В данном задании объектом вашего исследования будет предметное стекло с лункой (рисунок 1). Обозначим толщину стекла $d$ и глубину лунки $H$.  Соберите установку, изображенную на рисунке 2. Для этого зажмите кнопку лазера канцелярским зажимом. Наклейте на выходной торец лазера малярный скотч. При помощи иглы проколите скотч для получения тонкого лазерного луча. Зажмите лазер в лапке штатива так, чтобы он светил под углом $30-60^\circ$ к поверхности стола. Положите на стол в месте падения лазера предметное стекло. Расположите лазер и стекло так, чтобы отраженный от стекла луч попадал на вертикально установленную линейку. Проводите измерения с одним из выданных вам стекол.
При отражении от предметного стекла на линейке различимы два зайчика. Обратите внимание, что если луч лазера попадает на неискривленную поверхность стекла, то при движении стекла вдоль стола зайчики на линейке неподвижны. Однако при попадании на искривленную поверхность, зайчики смещаются от исходного положения и расстояние между ними изменяется. Кратко объясните причину возникновения двух зайчиков на линейке. Приклейте малярным скотчем на поверхность стола линейку длиной $15~см$ в качестве направляющей для стекла с лункой. Разместите штатив с лазером так, чтобы при движении предметного стекла вдоль направляющей зайчик отраженного луча двигался по вертикали. Для этого лазерный луч во время движения стекла должен пройти через центр лунки.
Измерьте зависимость высоты $y$ зайчика лазерного луча на линейке, отраженного от верхней поверхности стекла, от координаты $z$ стекла на направляющей. Запишите расстояние $x$ между линейкой и местом падения луча на стол. Пусть $\alpha$ — угол между отраженным лучом и горизонтальной поверхностью стекла (см. рисунок 3), $\Delta \alpha$ — изменение этого угла при отражении от наклонной поверхности лунки.
Рассчитайте зависимость угла $\Delta \alpha$ от координаты $z$ стекла на направляющей.
По полученным данным рассчитайте глубину лунки $H$.
Измерьте толщину предметного стекла $d$ с точностью не меньшей $0.1~мм$. Оцените погрешность измерения.
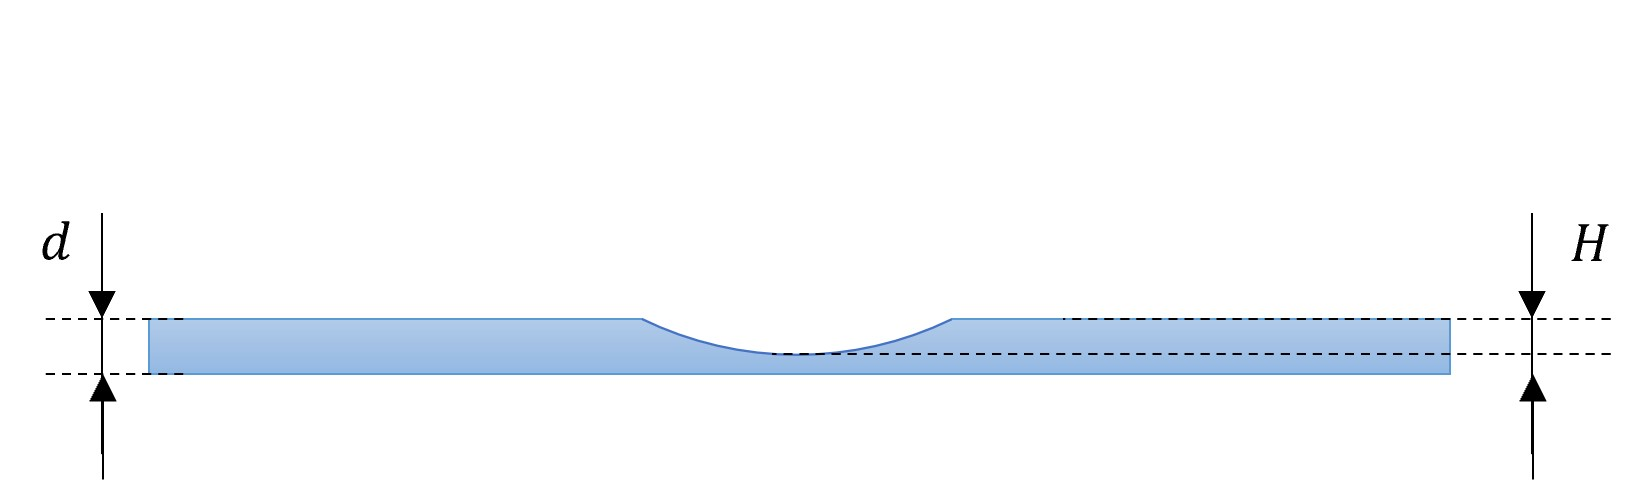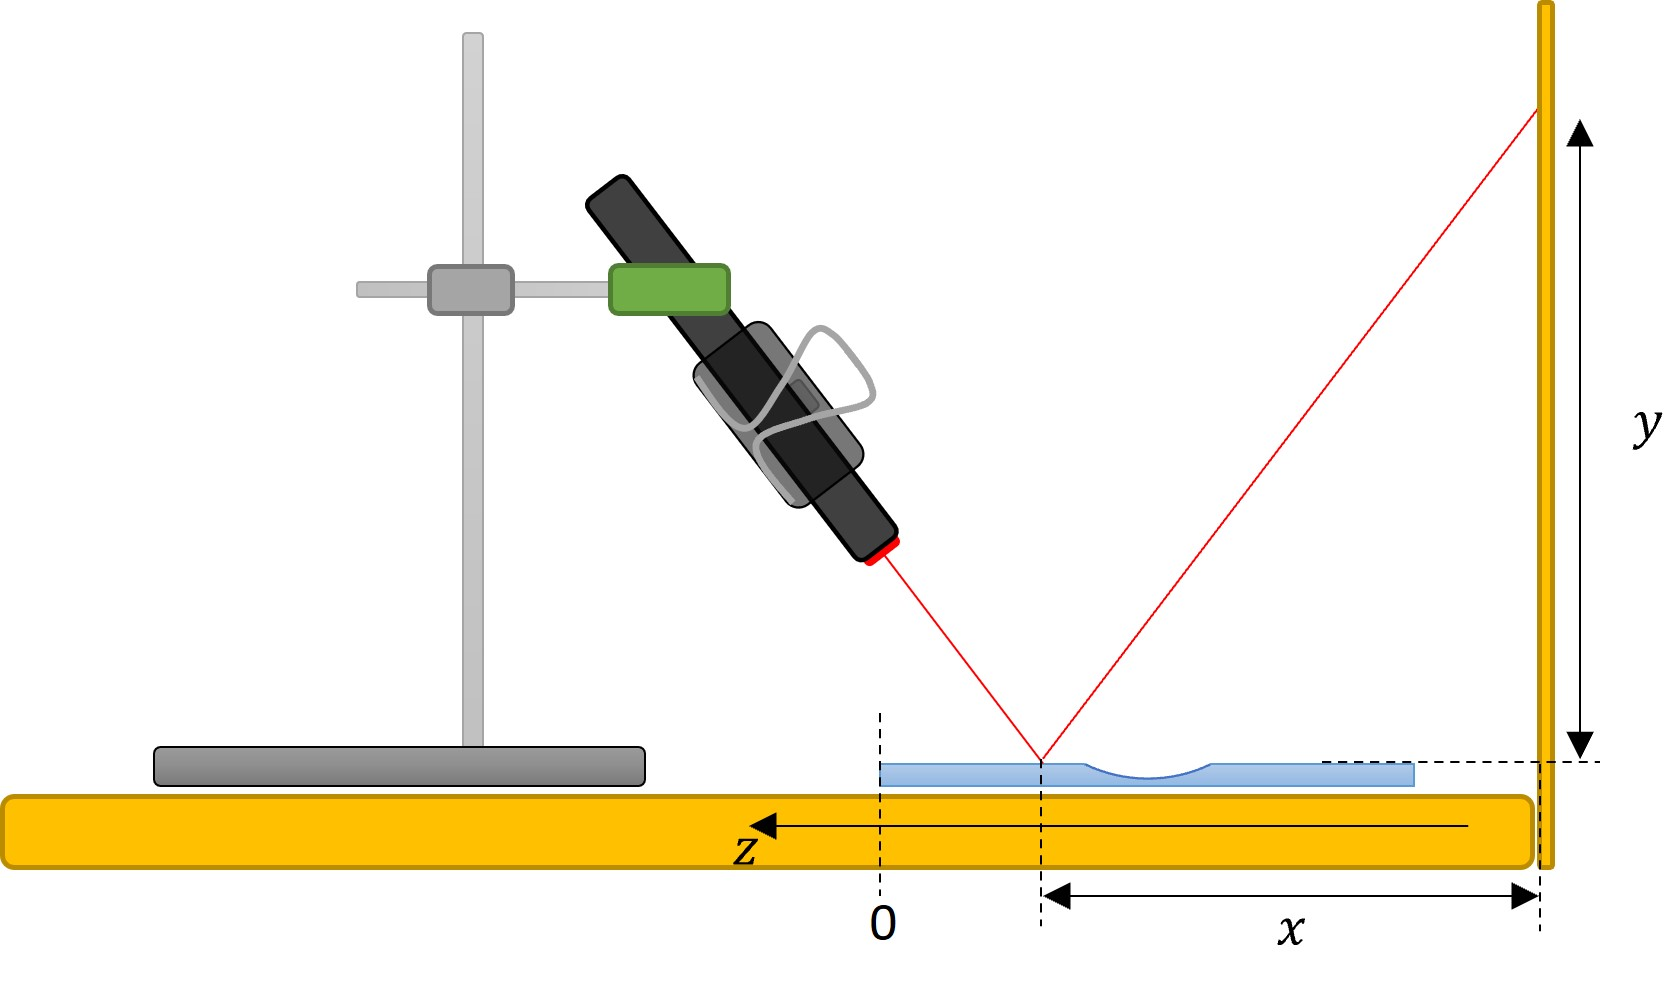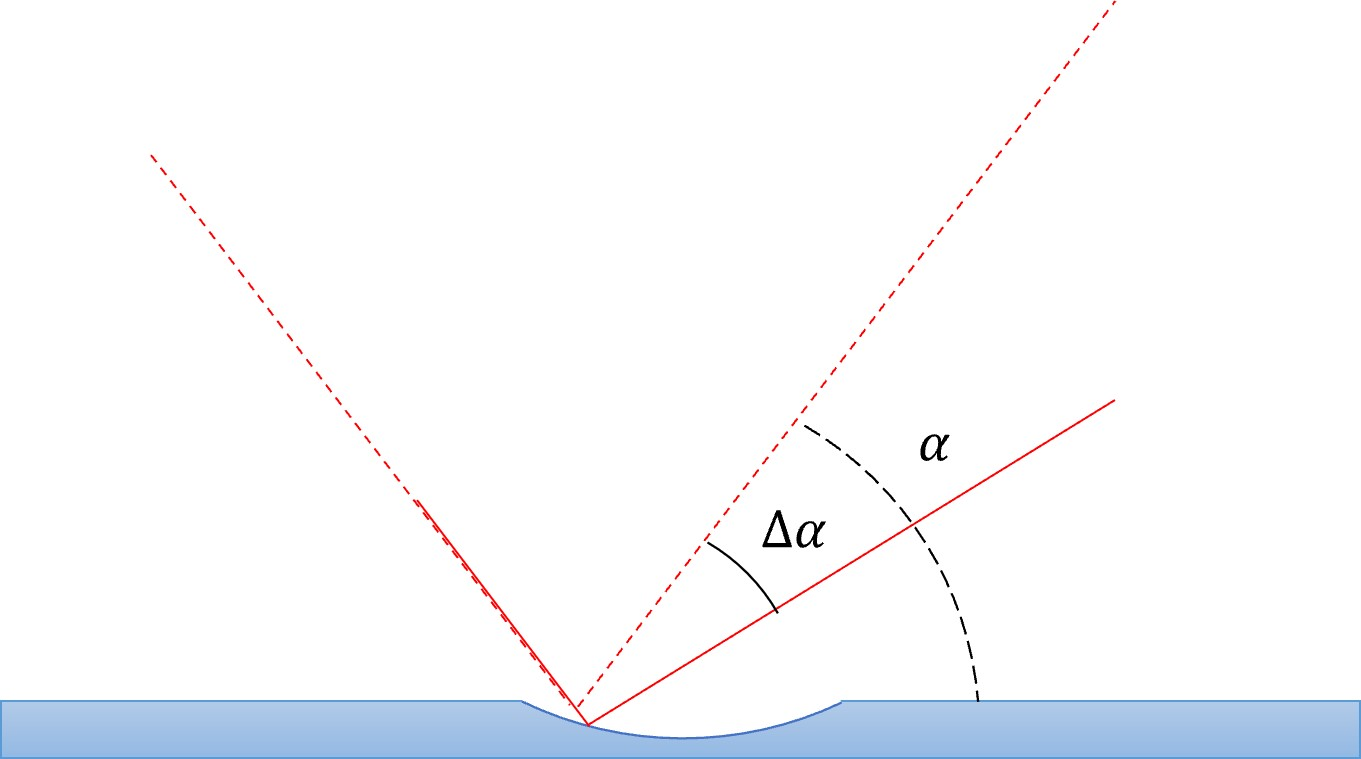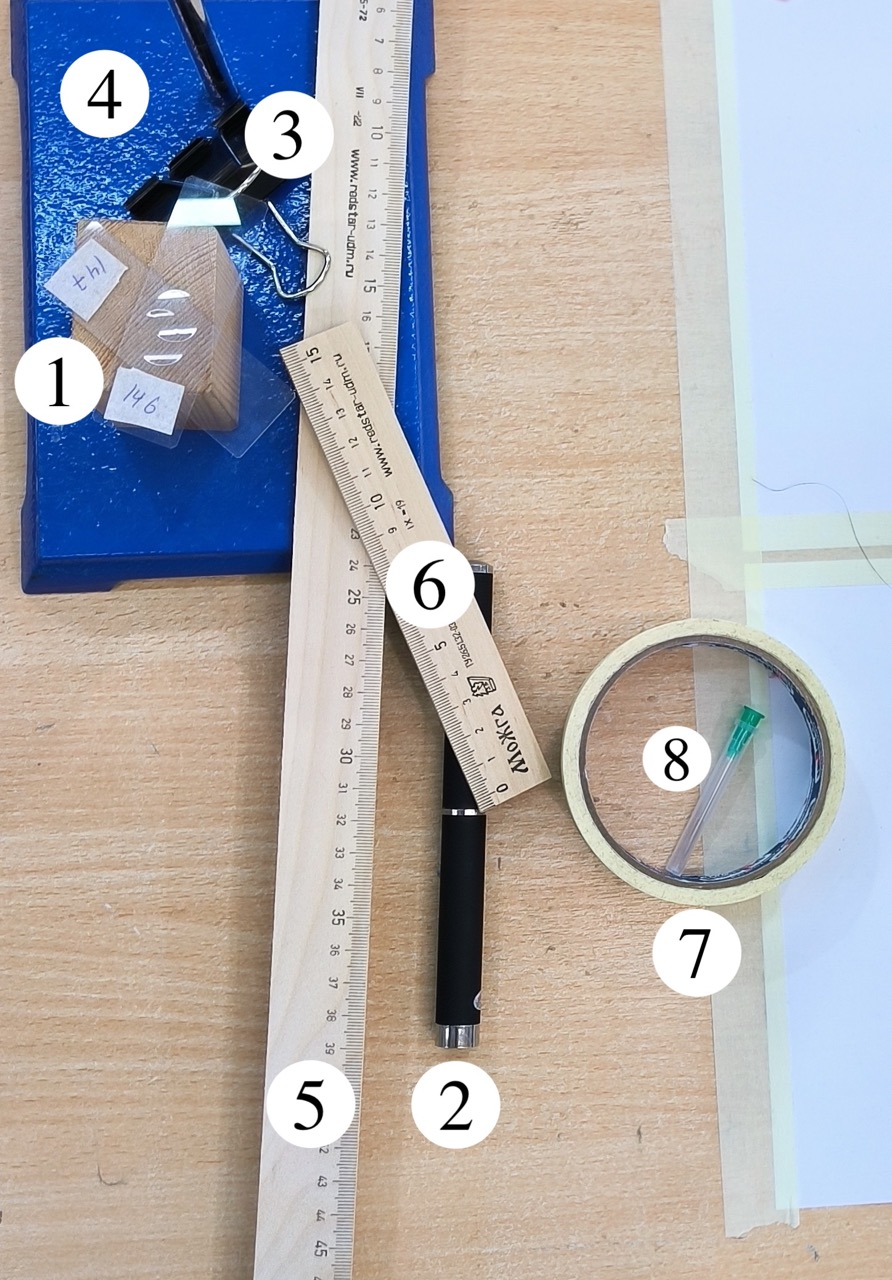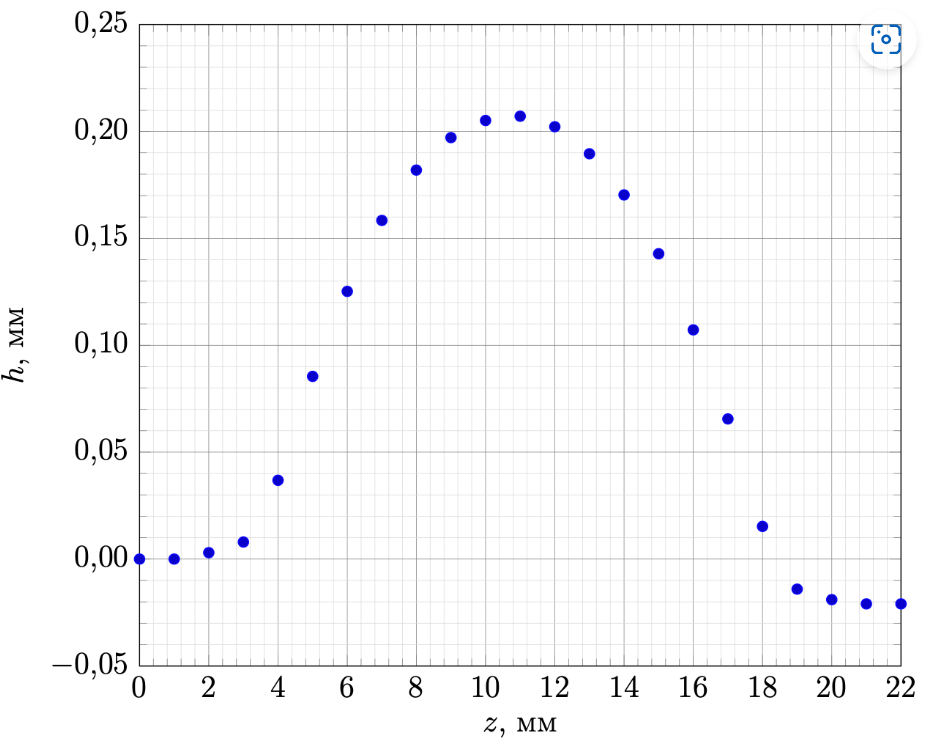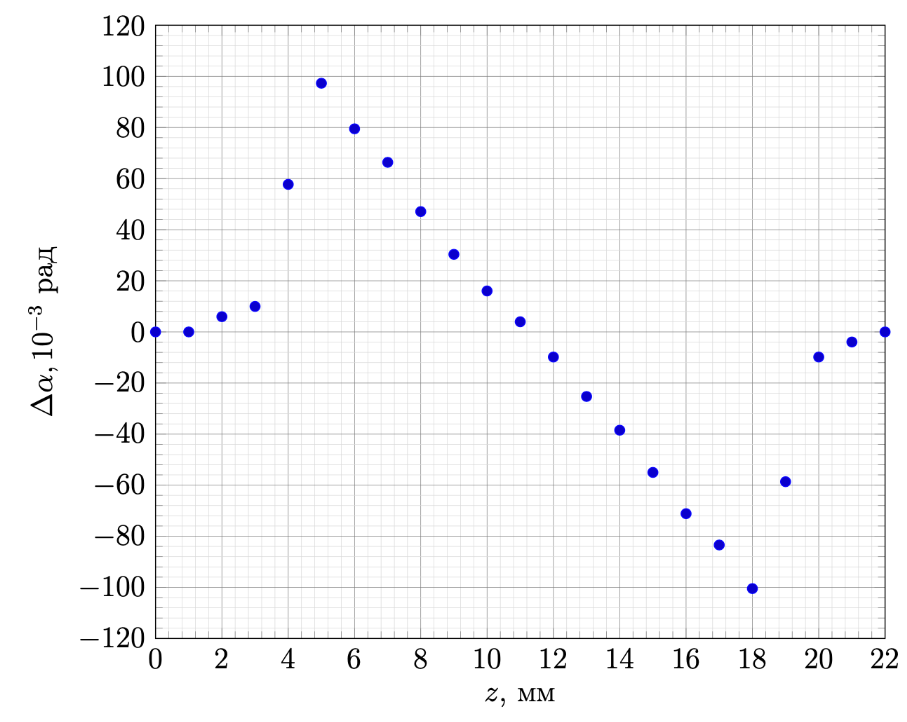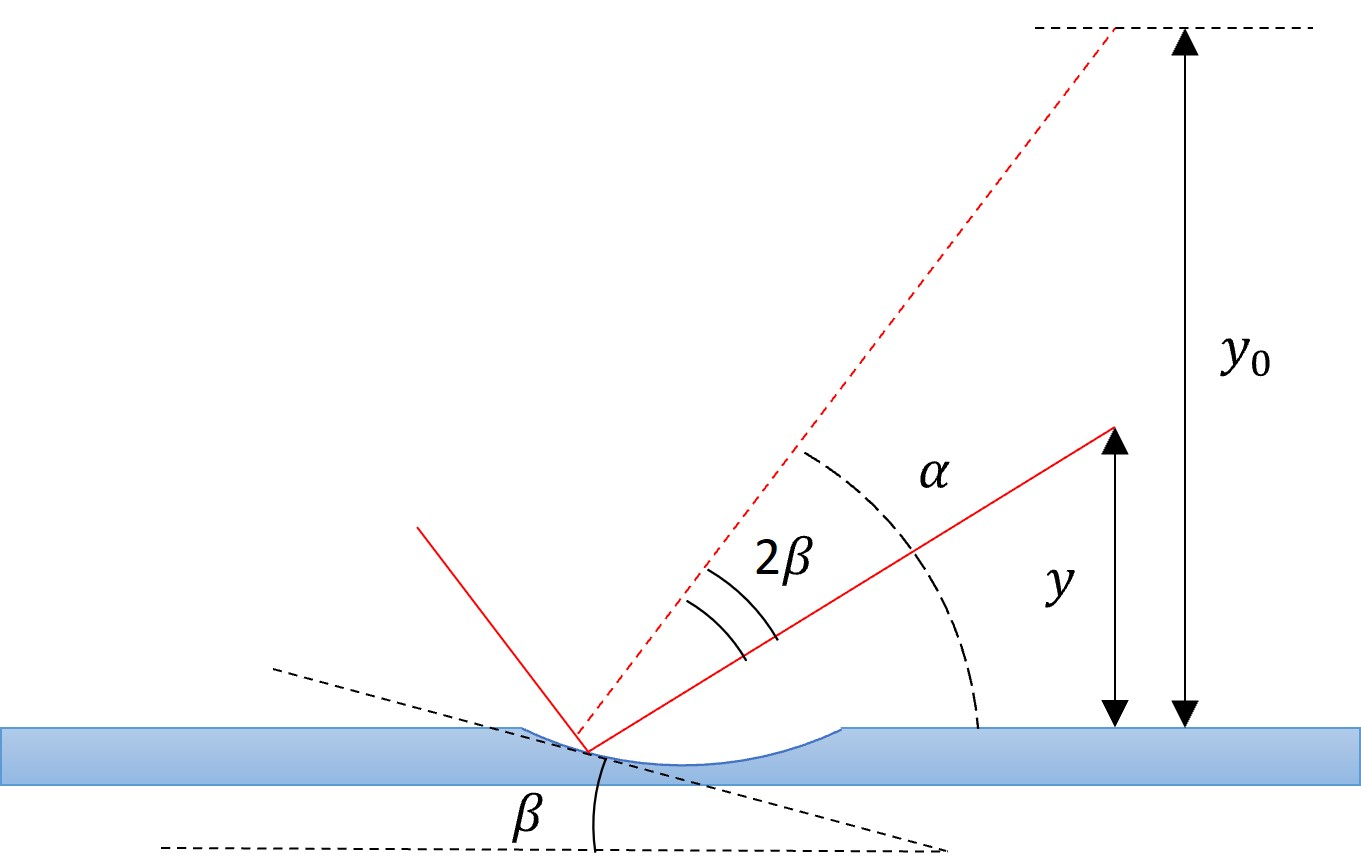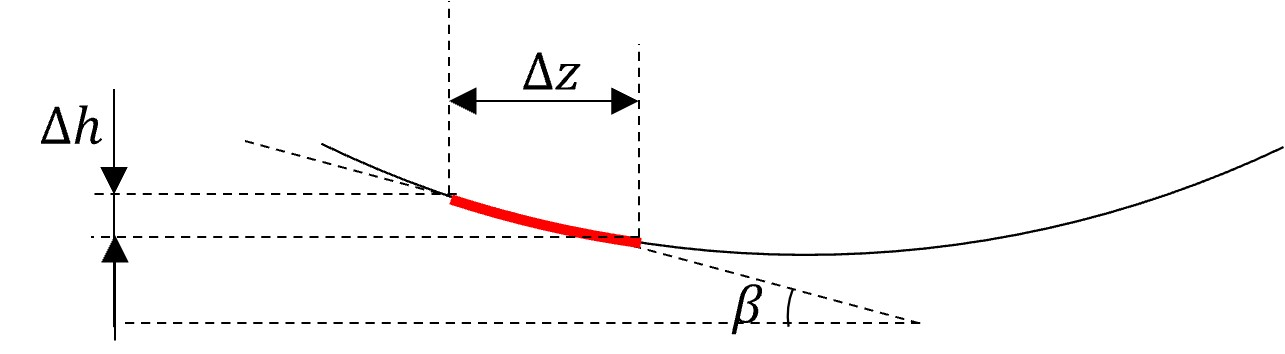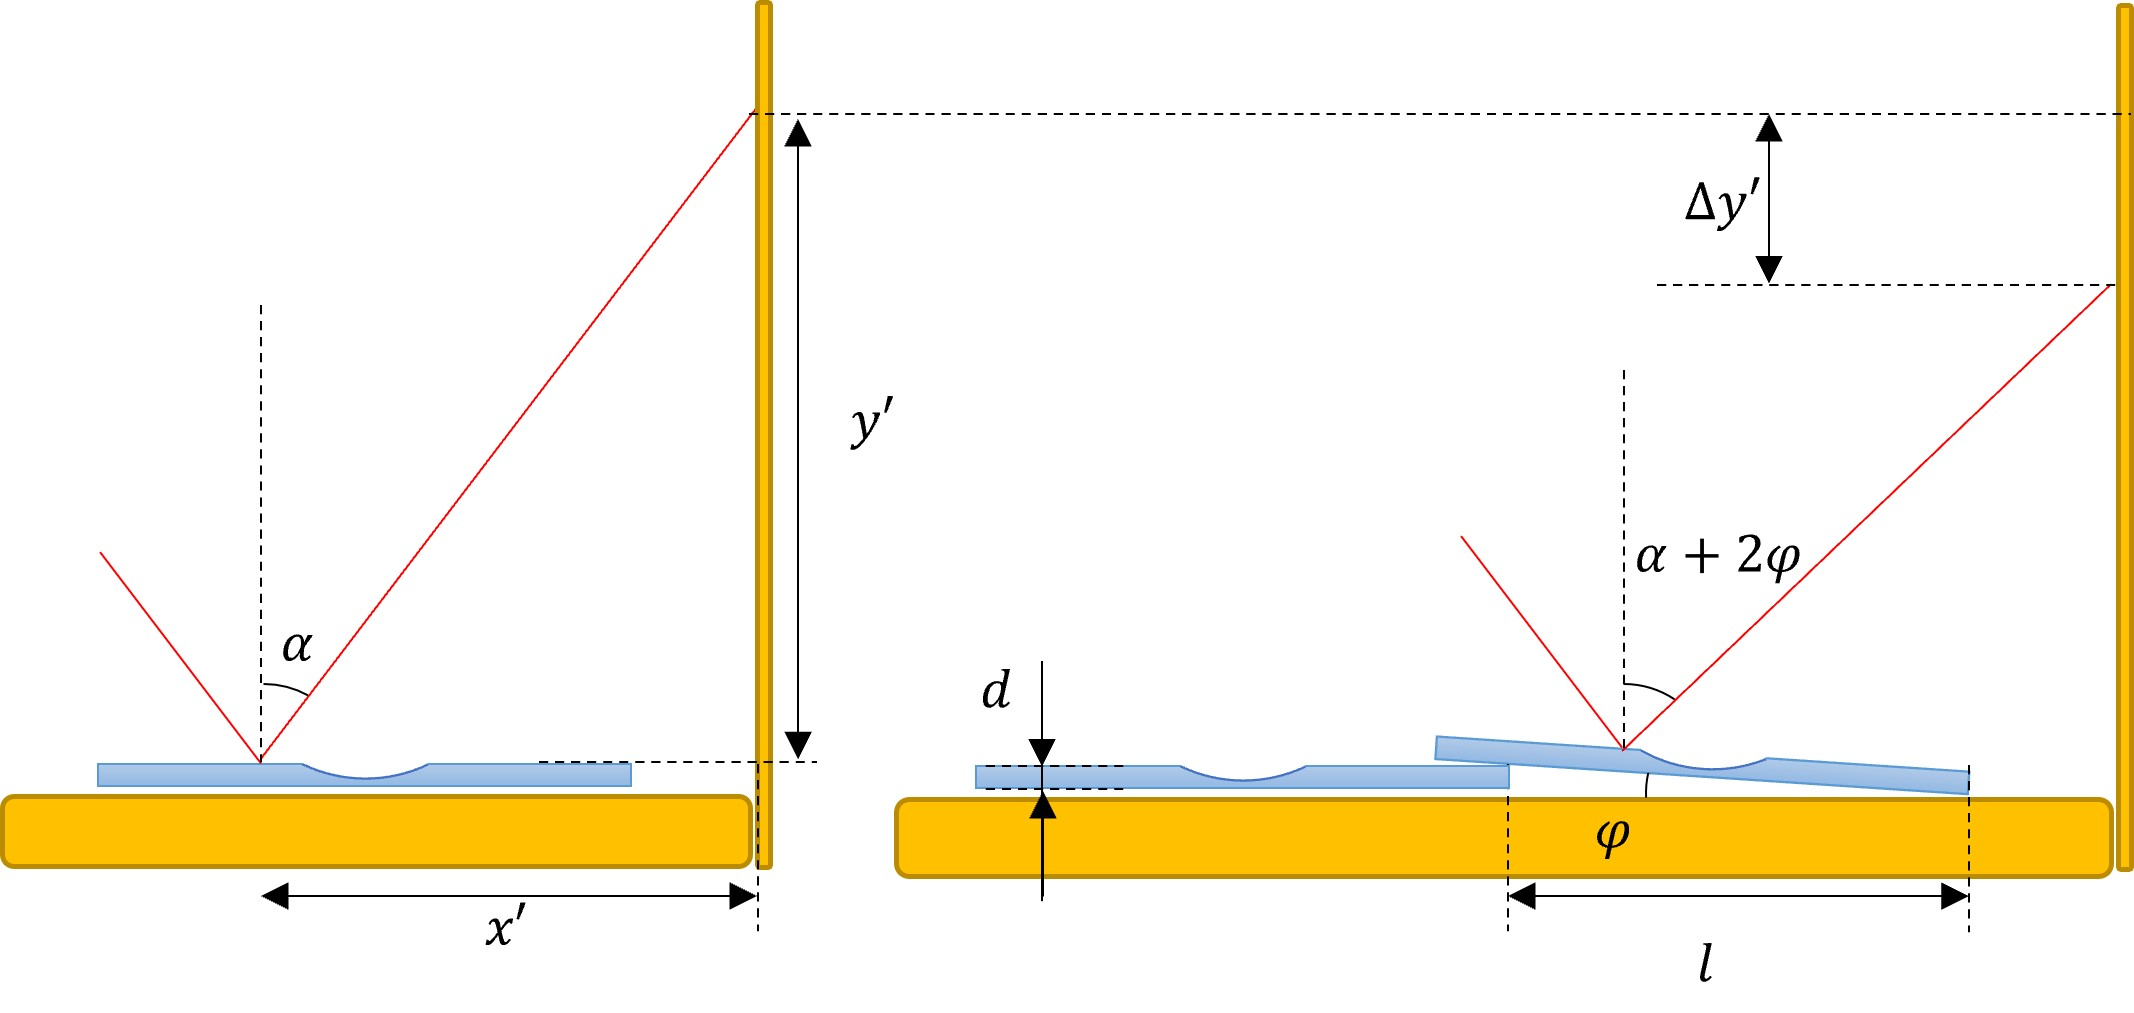
При отражении от предметного стекла на линейке различимы два зайчика. Обратите внимание, что если луч лазера попадает на неискривленную поверхность стекла, то при движении стекла вдоль стола зайчики на линейке неподвижны. Однако при попадании на искривленную поверхность, зайчики смещаются от исходного положения и расстояние между ними изменяется. Кратко объясните причину возникновения двух зайчиков на линейке.
Решение: Соберем установку, описанную в условии. Луч лазера может отражаться как от верхней поверхности стекла, так и от нижней. Заметим, что когда луч лазера падает на нисходящую поверхность, то отраженный луч должен идти под углом большим к вертикали, нежели при падении на горизонтальную поверхность стекла. Так как на линейке только один зайчик от лазера при падении на нисходящую поверхность уходит вниз, то именно он и образован лучом, отраженным от верхней поверхности стекла.

Измерьте зависимость высоты $y$ зайчика лазерного луча на линейке, отраженного от верхней поверхности стекла, от координаты $z$ стекла на направляющей. Запишите расстояние $x$ между линейкой и местом падения луча на стол. Не забудьте указать в работе номер использованного вами стекла.

	Проведем измерения положения зайчика, образованного лучом, отраженным от верхней поверхности стекла, в зависимости от координаты $z$. Результаты занесём в таблицу в пункте A4.
Решение: Проведем измерения положения зайчика, образованного лучом, отраженным от верхней поверхности стекла, в зависимости от координаты $z$. Результаты занесём в таблицу в пункте A4.

Рассчитайте зависимость угла $\Delta \alpha$ от координаты $z$ стекла на направляющей.
Решение: С помощью измерения начальной координаты зайчика $y_0=24.1~см$, расстояния от места падения луча до линейки $x=32.8~см$ и текущего положения зайчика $y$ на линейке легко рассчитать углы отклонения отраженного луча в каждой точке: \begin{equation} \Delta \alpha=\arctan{\frac{y_0}{x}}-\arctan{\frac{y}{x}}. \end{equation}Результаты пересчёта занесём в таблицу в пункте A4.

По полученным данным рассчитайте глубину лунки $H$.
Решение: Проведем расчеты и построим график зависимости $\Delta \alpha (z)$.  При отражении от верхней поверхности стекла, наклоненной под углом $\beta$ к горизонтали, луч поворачивается на угол $\Delta \alpha=2\beta$ относительно отраженного от горизонтальной поверхности луча (см. рисунок 4).  Угол наклона поверхности лунки мал, поэтому его в каждой точке можно связать с величиной увеличения глубины лунки на каждом участке длиной $\Delta z$ (рисунок 5):\begin{equation} \Delta h = \beta \Delta z.\end{equation}  Тогда, суммируя все $\Delta h$ до определенной координаты $z$, можно рассчитать глубину лунки в данной координате, то есть определить профиль лунки. Рассчитаем для каждой координаты угол наклона поверхности $\beta$ и глубину лунки $h$ на этой координате. Построим график зависимости глубины $h$ от координаты $z$. Видно, что в самом глубоком месте поверхность лунки смещена от верхней поверхности стекла приблизительно на Заметим, что график зависимости $h(z)$ не вернулся на прежний уровень с ошибкой $0.02 ~мм$. Таким образом, ошибка измерения глубины лунки составит приблизительно $10 \,\%$. | $z, ~мм$ | 0 | 1 | 2 | 3 | 4 | 5 | 6 | 7 | 8 | 9 | 10 | 11 | | --- | --- | --- | --- | --- | --- | --- | --- | --- | --- | --- | --- | --- | | $y,~ см$ | 3.5 | 3.4 | 3.3 | 3.2 | 3.1 | 3.0 | 2.9 | 2.8 | 2.7 | 2.6 | 2.5 | 2.4 | | $\Delta\alpha, 10^{-3}~ рад$ | 0.0 | 0.0 | 6.0 | 10 | 57.7 | 97.3 | 79.5 | 66.4 | 47.1 | 30.4 | 16.0 | 4.0 | | $\beta, 10^{-3} ~рад$ | 0.0 | 0.0 | 3.0 | 5.0 | 28.9 | 48.6 | 39.7 | 33.2 | 23.5 | 15.2 | 8.0 | 2.0 | | $h, ~мкм$ | 0 | 0 | 3 | 8 | 37 | 85 | 125 | 158 | 182 | 197 | 205 | 207 | | | | | | | | | | | | | | | | $z, ~мм$ | 12 | 13 | 14 | 15 | 16 | 17 | 18 | 19 | 20 | 21 | 22 | $-$ | | $y,~ см$ | 2.3 | 2.2 | 2.1 | 2.0 | 1.9 | 1.8 | 1.7 | 1.6 | 1.5 | 1.4 | 1.3 | $-$ | | $\Delta\alpha, 10^{-3}~ рад$ | -9.8 | -25.3 | -38.5 | -55.0 | -71.2 | -83.4 | -100.5 | -58.7 | -9.8 | -3.9 | 0.0 | $-$ | | $\beta, 10^{-3} ~рад$ | -4.9 | -12.6 | -19.2 | -27.5 | -35.6 | -41.7 | -50.2 | -29.3 | -4.9 | -2.0 | 0.0 | $-$ | | $h, ~мкм$ | 202 | 190 | 170 | 143 | 107 | 66 | 15 | -14 | -19 | -21 | -21 | $-$ |
Ответ: | $z, ~мм$ | 0 | 1 | 2 | 3 | 4 | 5 | 6 | 7 | 8 | 9 | 10 | 11 | | --- | --- | --- | --- | --- | --- | --- | --- | --- | --- | --- | --- | --- | | $y,~ см$ | 3.5 | 3.4 | 3.3 | 3.2 | 3.1 | 3.0 | 2.9 | 2.8 | 2.7 | 2.6 | 2.5 | 2.4 | | $\Delta\alpha, 10^{-3}~ рад$ | 0.0 | 0.0 | 6.0 | 10 | 57.7 | 97.3 | 79.5 | 66.4 | 47.1 | 30.4 | 16.0 | 4.0 | | $\beta, 10^{-3} ~рад$ | 0.0 | 0.0 | 3.0 | 5.0 | 28.9 | 48.6 | 39.7 | 33.2 | 23.5 | 15.2 | 8.0 | 2.0 | | $h, ~мкм$ | 0 | 0 | 3 | 8 | 37 | 85 | 125 | 158 | 182 | 197 | 205 | 207 | | | | | | | | | | | | | | | | $z, ~мм$ | 12 | 13 | 14 | 15 | 16 | 17 | 18 | 19 | 20 | 21 | 22 | $-$ | | $y,~ см$ | 2.3 | 2.2 | 2.1 | 2.0 | 1.9 | 1.8 | 1.7 | 1.6 | 1.5 | 1.4 | 1.3 | $-$ | | $\Delta\alpha, 10^{-3}~ рад$ | -9.8 | -25.3 | -38.5 | -55.0 | -71.2 | -83.4 | -100.5 | -58.7 | -9.8 | -3.9 | 0.0 | $-$ | | $\beta, 10^{-3} ~рад$ | -4.9 | -12.6 | -19.2 | -27.5 | -35.6 | -41.7 | -50.2 | -29.3 | -4.9 | -2.0 | 0.0 | $-$ | | $h, ~мкм$ | 202 | 190 | 170 | 143 | 107 | 66 | 15 | -14 | -19 | -21 | -21 | $-$ | Ответ: $z, ~мм$01234567891011$y,~ см$3.53.43.33.23.13.02.92.82.72.62.52.4$\Delta\alpha, 10^{-3}~ рад$0.00.06.01057.797.379.566.447.130.416.04.0$\beta, 10^{-3} ~рад$0.00.03.05.028.948.639.733.223.515.28.02.0$h, ~мкм$00383785125158182197205207$z, ~мм$1213141516171819202122$-$$y,~ см$2.32.22.12.01.91.81.71.61.51.41.3$-$$\Delta\alpha, 10^{-3}~ рад$-9.8-25.3-38.5-55.0-71.2-83.4-100.5-58.7-9.8-3.90.0$-$$\beta, 10^{-3} ~рад$-4.9-12.6-19.2-27.5-35.6-41.7-50.2-29.3-4.9-2.00.0$-$$h, ~мкм$2021901701431076615-14-19-21-21$-$  Угол наклона поверхности лунки мал, поэтому его в каждой точке можно связать с величиной увеличения глубины лунки на каждом участке длиной $\Delta z$ (рисунок 5):\begin{equation} \Delta h = \beta \Delta z.\end{equation} Рис. 5. Падение луча на поверхность лунки Тогда, суммируя все $\Delta h$ до определенной координаты $z$, можно рассчитать глубину лунки в данной координате, то есть определить профиль лунки. Рассчитаем для каждой координаты угол наклона поверхности $\beta$ и глубину лунки $h$ на этой координате. Построим график зависимости глубины $h$ от координаты $z$.
Ответ: Видно, что в самом глубоком месте поверхность лунки смещена от верхней поверхности стекла приблизительно на
Ответ: \[H=0.21~мм\]  Заметим, что график зависимости $h(z)$ не вернулся на прежний уровень с ошибкой $0.02 ~мм$. Таким образом, ошибка измерения глубины лунки составит приблизительно $10 \,\%$.

Измерьте толщину предметного стекла $d$ с точностью не меньшей $0.1~мм$. Оцените погрешность измерения.
Решение: Для измерения толщины предметного стекла подложим под краешек стекла, от которого будет происходить отражение, другое предметное стекло (рис. 6).  Измерим изменение угла отражения луча $\varphi$ от стекла при подкладывании под него еще одного стекла. Для этого измерим изменение высоты падения лазерного лучика на линейку ${\Delta y' = (3.0\pm0.2) \ см}$, а также начальное положение зайчика на линейке ${y' = 44 \ см}$ и расстояние между линейкой и точкой падения луча на отражающую поверхность ${x'=47.9 \ см}$. Тогда с помощью простейших геометрических расчетов можно определить значение угла $\varphi$: \begin{equation} \varphi=\frac12\left({\arctan{\frac{y'}{x'}}-\arctan{\frac{y'-\Delta y'}{x'}}}\right)= (1.75\pm0.09)\cdot10^{-2} \ \text{рад}. \end{equation} Для оценки погрешности угла воспользуемся методом границ. Очевидно, что основной вклад в погрешность измерения этого угла вносит величина $\Delta y'$. Подставим в вычислительную формулу для угла минимальное и максимальное значения этой величины, оценив таким образом диапазон значений $\varphi$. \begin{equation} \varphi_{\min} = \varphi(\Delta y' = 4.0 \ \text{мм}) = 1.64\cdot10^{-2} \ \text{рад}, \\ \varphi_{\max} = \varphi(\Delta y' = 4.4 \ \text{мм}) = 1.89\cdot10^{-2} \ \text{рад}, \\ \\ \sigma_{\varphi}=\dfrac{\varphi_{\max}-\varphi_{\min}}{2}=0.13. \end{equation} Измерим также расстояние между точкой опоры отражающего стекла и местом его соприкосновения со стеклом-подставкой $l=(56\pm1)~ мм$. Тогда окончательно толщина стекла составит: Погрешность величины $d$ оценим, сложив относительные погрешности величин $l$ и $\varphi$:
Ответ: \begin{equation} d=l\varphi=(0.98\pm0.09) \ \text{мм}\end{equation}  Погрешность величины $d$ оценим, сложив относительные погрешности величин $l$ и $\varphi$:
Ответ: \begin{equation} \sigma_d=d(\varepsilon_l+\varepsilon_\varphi)=1.0\cdot\Big(\frac{1}{56}+\frac{9}{179}\Big)= 0.07 \ \text{мм}\end{equation}
Темы:
E, Оптика, Геометрическая оптика, IEPhO, Отражение